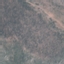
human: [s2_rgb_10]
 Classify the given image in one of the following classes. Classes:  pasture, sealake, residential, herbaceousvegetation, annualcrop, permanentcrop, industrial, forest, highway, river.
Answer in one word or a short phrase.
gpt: HerbaceousVegetation